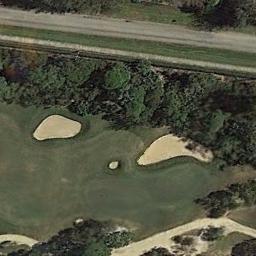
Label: golf_course